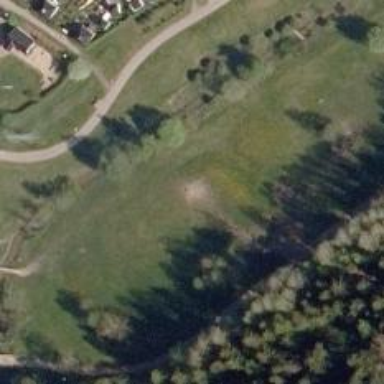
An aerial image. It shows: Hole used for both golf and disc golf.